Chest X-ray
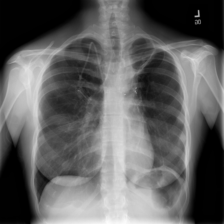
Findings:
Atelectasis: negative
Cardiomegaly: negative
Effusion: negative
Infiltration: negative
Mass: negative
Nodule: negative
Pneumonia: negative
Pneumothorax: positive
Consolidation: negative
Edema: negative
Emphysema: negative
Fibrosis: negative
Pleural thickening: negative
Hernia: negative